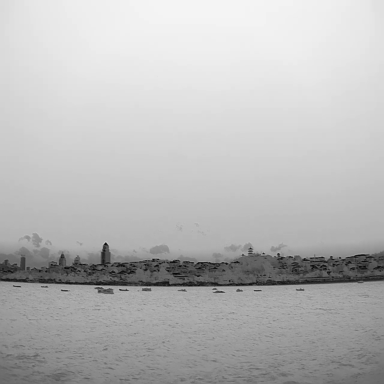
There are 11 bulk_carriers in the infrared image.